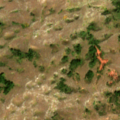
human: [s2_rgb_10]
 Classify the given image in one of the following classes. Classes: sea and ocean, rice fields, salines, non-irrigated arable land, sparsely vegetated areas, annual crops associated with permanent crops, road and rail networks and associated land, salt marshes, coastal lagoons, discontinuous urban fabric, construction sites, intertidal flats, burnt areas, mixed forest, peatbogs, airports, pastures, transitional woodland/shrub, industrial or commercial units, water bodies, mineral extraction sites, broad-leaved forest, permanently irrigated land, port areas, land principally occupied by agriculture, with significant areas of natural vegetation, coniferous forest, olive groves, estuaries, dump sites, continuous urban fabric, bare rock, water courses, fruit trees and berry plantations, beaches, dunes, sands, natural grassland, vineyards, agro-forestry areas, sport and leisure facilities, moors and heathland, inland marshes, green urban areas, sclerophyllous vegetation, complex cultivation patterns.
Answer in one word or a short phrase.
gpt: natural grassland, transitional woodland/shrub